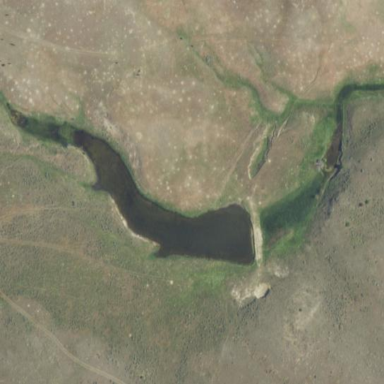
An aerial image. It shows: Reservoir area.